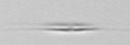
Label: Cylindrotheca